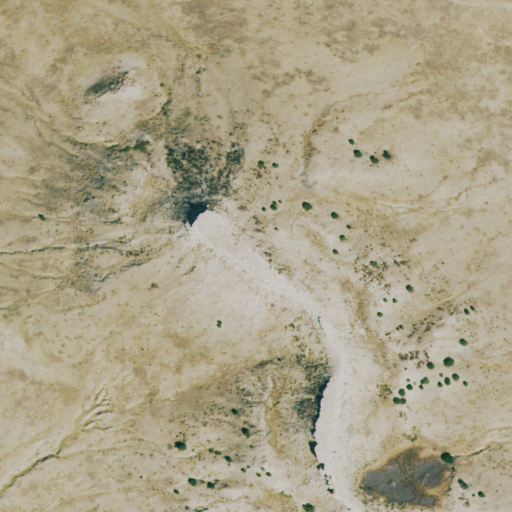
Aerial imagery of mountain in Colorado named South Rattlesnake Butte containing grassland and shrub